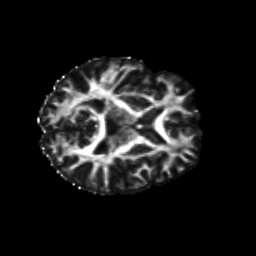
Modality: FA
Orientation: axial
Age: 30
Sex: female
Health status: healthy
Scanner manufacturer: siemens
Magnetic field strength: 3 T
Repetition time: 8.6 s
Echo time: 0.095 s